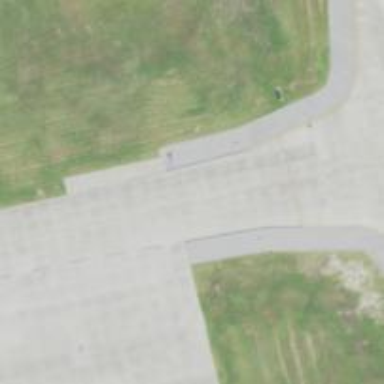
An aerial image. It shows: Image of taxiway at airport.